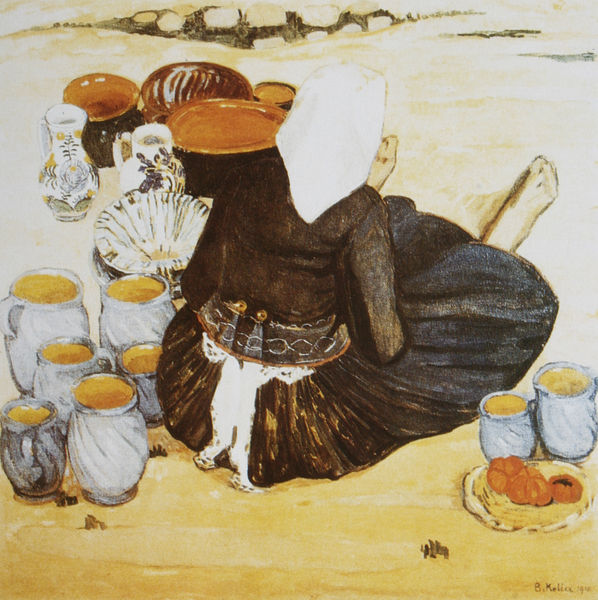
Titel: Töpfermarkt
Künstler: Broncia Koller
Standort: Wien
Institution: Niederösterreichisches Landesmuseum
Schlagwörter: blau, fuß, gemälde, schatten, wasser, weiß, gelb, grün, landschaft, ocker, sand, sitzen, stadt, braun, frau, grau, kleid, licht, orange, rücken, schwarz, strasse, gürtel, obst, rot, tuch, beige, fächer, haube, malerei, muster, rock, schleife, hemd, jacke, arm, band, falten, faru, schale, schüssel, steine, teller, bild, signatur, öl, erde, gräser, halme, boden, gold, sitzend, stickerei, saum, schleifen, gebeugt, knopf, frucht, früchte, henkel, kanne, keramik, krug, kürbis, schalen, stilleben, stillleben, telle, vase, orangen, schürze, taille, topf, füße, rückenansicht, strand, ruhe, fußboden, bäuerin, leer, wüste, mauer, linien, rast, signiert, markt, blue, hat, oil, white, black, dress, gray, grey, painting, seated, sitting, skirt, table, woman, yellow, kopftuch, detail, glanz, sitzt, korb, brot, vasen, brown, floor, bauch, warten, zehen, knöpfe, weste, fecher, töpfe, becher, barfuss, gefäß, porzellan, erdboden, hinten, hocken, milch, geschirr, verkäuferin, gefässe, sitzfigur, waare, gedreht, tracht, von hinten, rückansicht, gebäck, krüge, obstschale, food, fruit, rocks, peasant, tomaten, korsett, feet, büschel, muschel, bottich, aprikosen, schüsseln, drawing, körbchen, scarf, buttons, obstkorb, kannen, glasiert, glasur, töpferei, brotzeit, jacket, matisse, dirndl, rillen, händlerin, marktfrau, urn, dirt, basket, cat, ground, pots, vases, back, pastel, apron, bare, schleifenband, apfelsinen, vesper, handkerchief, dutch, tongefäße, töpferware, pottery, honig, met, plate, versierung, pitcher, säfte, sandboden, bowl, veil, bauerin, frsur, saft, traditional, apfelsienen, backform, beine gestreckt, geschirrverkäuferin, keramikverkäuferin, knöpge, kuchenform, obstkörbchen, schneppe, schürzenband, tonwaaren, töpferin, töpferwaren, weisstöpferware, ücken, ewer, bare feet, selling, tomatoes, honigtöpfe, 1900, 1906, muted, headdress, pumpkin, gourd, grown, pitchers, ornage, oranges, jugs, ornge, jars, plates, bowls, urns, melia, gourds, shoeless, persimmon, pumpkins, headcover, ornages, sarf, coman, away facking